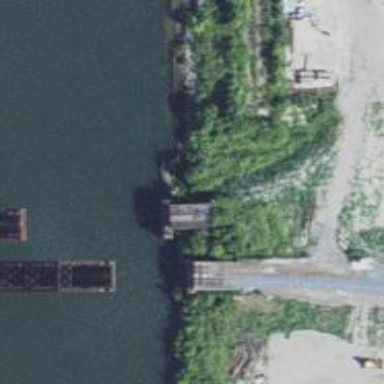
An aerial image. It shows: Bascule movable bridge over abandoned railway line.